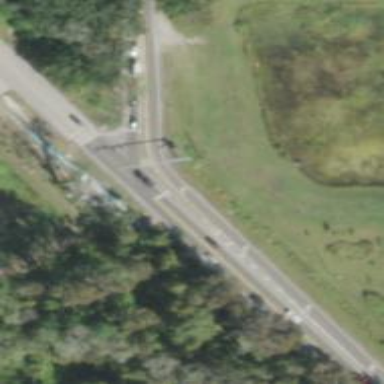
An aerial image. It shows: Secondary link road with asphalt surface.